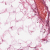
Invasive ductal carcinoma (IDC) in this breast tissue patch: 0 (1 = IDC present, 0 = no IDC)